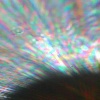
Label: sunburn